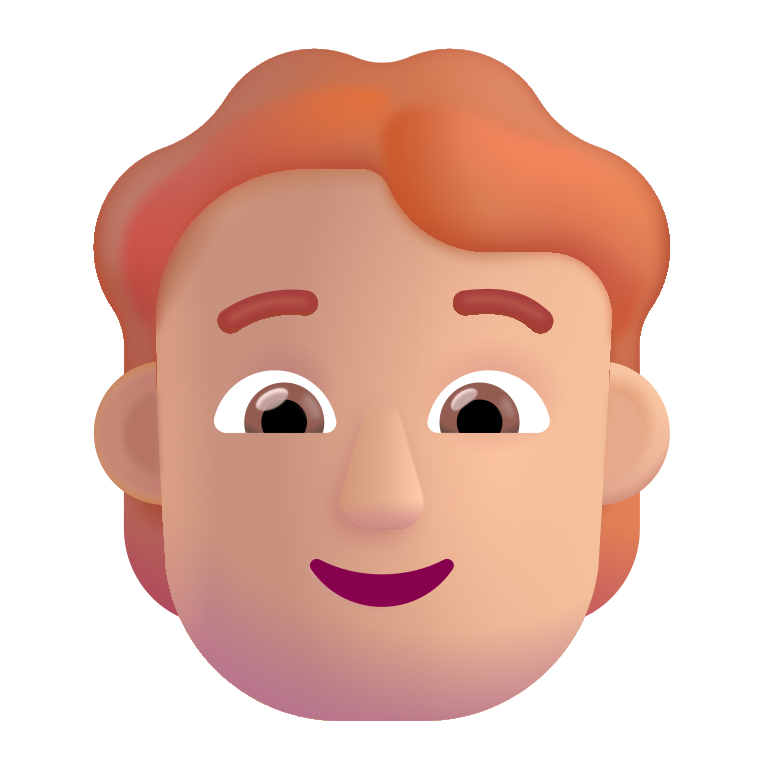
person red hair color  light